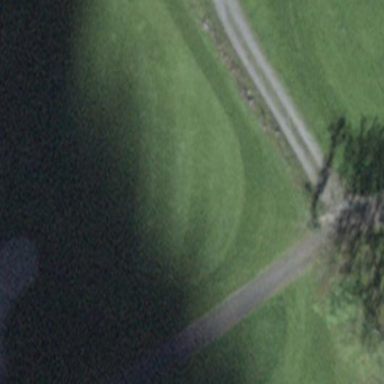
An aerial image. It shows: Grassy area designated as golf fairway.